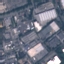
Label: Industrial